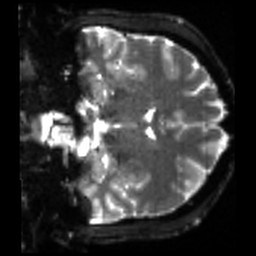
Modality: sbref
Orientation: coronal
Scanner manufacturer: siemens
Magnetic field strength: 3 T
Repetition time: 4 s
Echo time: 0.0594 s